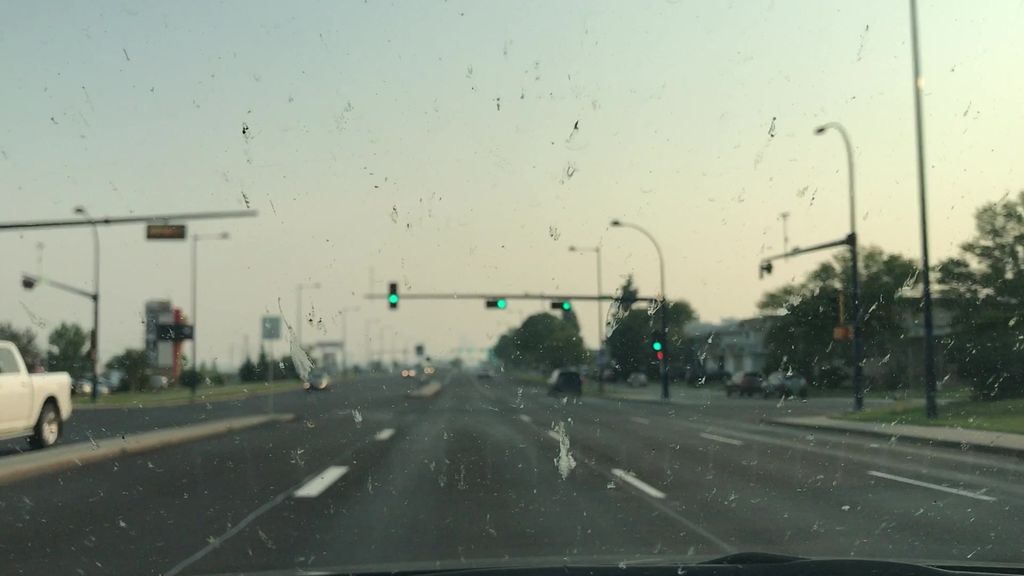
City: edmonton